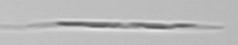
Label: Pseudo-nitzschia